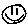
Label: smiley face